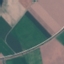
Land use / land cover class: AnnualCrop